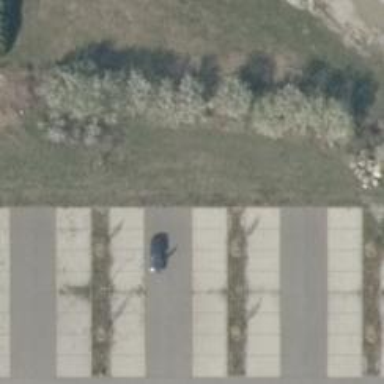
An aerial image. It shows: Asphalt parking aisle road.